Question: I have a page for news, and in the 'news.detailpage', I have another 4 items (news, videos, etc) in a small column as cms_plugin's of a model called 'CrossItems'.

The thing is, the context of cms_plugin can have the news which is shown in 'news.detailpage'.
My concern is, I don't have access to pages context from cms_plugins context, otherwise I could easily filter out the news.
Is there any way to achieve this, so that the 4 items don't contain the actual news which is shown left?
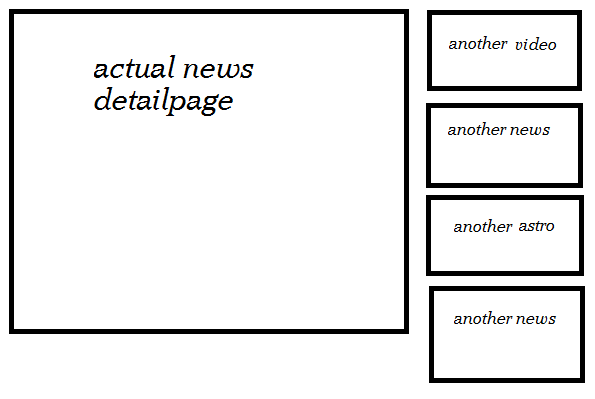
Answer: How about something like this..
In your
If you want the current_page:
'''
def render(self, context, instance, placeholder):
context = super(CrossItemsPlugin, self).render(context, instance, placeholder)
request = context['request']
page = request.current_page
# your logic goes here
'''
If you want the current 'article'... you'll need to set it in your views.py
'''
def get_context_data(self, **kwargs):
context = super(NewsDetailView, self).get_context_data(**kwargs)
setattr(self.request, 'current_article', self.object)
return context
'''
And you could access that in the plugin render method.
'''
def render(self, context, instance, placeholder):
context = super(CrossItemsPlugin, self).render(context, instance, placeholder)
request = context['request']
article = request.current_article
'''